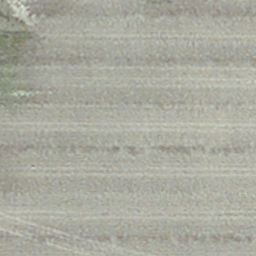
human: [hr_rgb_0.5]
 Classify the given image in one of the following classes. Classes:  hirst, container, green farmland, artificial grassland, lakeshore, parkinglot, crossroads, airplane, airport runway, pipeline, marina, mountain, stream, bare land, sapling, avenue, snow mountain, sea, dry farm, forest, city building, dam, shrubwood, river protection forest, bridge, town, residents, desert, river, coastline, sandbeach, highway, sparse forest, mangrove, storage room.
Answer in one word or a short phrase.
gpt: dry farm